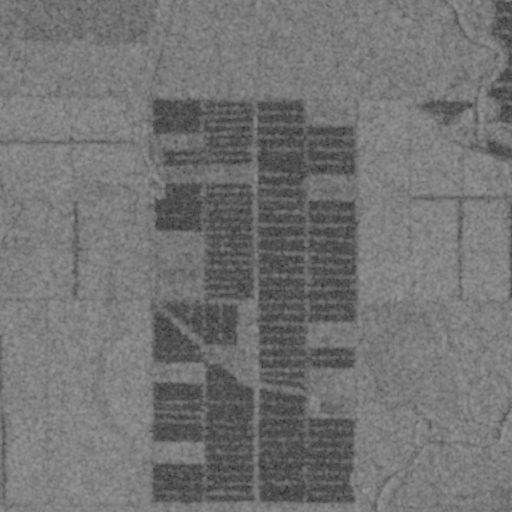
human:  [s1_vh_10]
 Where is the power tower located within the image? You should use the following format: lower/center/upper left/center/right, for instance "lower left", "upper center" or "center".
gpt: The power tower is located in the upper left of the image.
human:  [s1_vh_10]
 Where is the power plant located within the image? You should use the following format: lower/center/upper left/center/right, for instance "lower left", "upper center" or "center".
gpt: There is no power plant in the image.

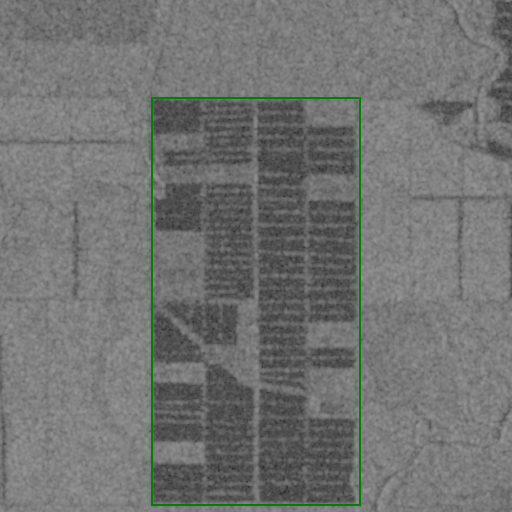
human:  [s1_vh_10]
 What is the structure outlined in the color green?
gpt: The structure outlined in green is an aquafarm.
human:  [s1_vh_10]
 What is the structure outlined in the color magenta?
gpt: There is no magenta outline.